Question:
In Enterprise Architect, when I copy and paste elements from A diagram to B diagram,
<- I want to remove(or hide) this tag which is placed below elements.
How I can do this?
I tried to find this option in menu Start > Preferences but I couldn't find it.
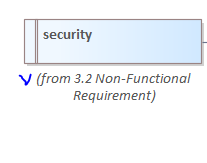
Answer: You can control that setting through the diagram properties:
<URL>